Question: Im looking to remove the arrow from the google translate button, no matter what i do, i can't remove it from IE7 or IE8 and its making me go crazy.
Image of the arrow below:

I've been able to style the rest of the translate but this arrow isn't going anywhere. code im using for Chrome and FF is:
'''
div#google_translate_element div.goog-te-gadget-simple a.goog-te-menu-value span:last-child
'''
Im running modernizr and all the other things to add support for last child. All the HTML is valid so no querks mode is being activated. I can't even target it with jquery. Its so weird.
Any help would be awesome.
sorry should have added this in, this is what google wants you to put into the page:
'''
<div id="google_translate_element"></div>
<script type="text/javascript">
function googleTranslateElementInit() {
new google.translate.TranslateElement({pageLanguage: 'en', includedLanguages: 'de,es,fr,pl,zh-CN,zh-TW', layout: google.translate.TranslateElement.InlineLayout.SIMPLE, multilanguagePage: true}, 'google_translate_element');
}
</script><script type="text/javascript" src="//translate.google.com/translate_a/element.js?cb=googleTranslateElementInit"></script>
'''
and then this is what it spits out:
'''
<div id="google_translate_element">
<div class="skiptranslate goog-te-gadget" dir="ltr" style="">
<div id=":0.targetLanguage" class="goog-te-gadget-simple" style="white-space: nowrap;">
<img src="http://www.google.com/images/cleardot.gif" class="goog-te-gadget-icon" style="background-image: url(http://translate.googleapis.com/translate_static/img/te_ctrl3.gif); background-position: -65px 0px;">
<span style="vertical-align: middle;">
<a class="goog-te-menu-value" href="javascript:void(0)">
<span>Select Language</span>
<img src="http://www.google.com/images/cleardot.gif" width="1" height="1">
<span style="border-left-width: 1px; border-left-style: solid; border-left-color: rgb(187, 187, 187);">&#8203;</span>
<img src="http://www.google.com/images/cleardot.gif" width="1" height="1">
<span style="color: rgb(155, 155, 155);">V</span>
</a>
</span>
</div>
</div>
</div>
'''
and its the last span im trying to target:
'''
<span style="color: rgb(155, 155, 155);">V</span>
'''
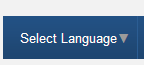
Answer: Assuming the code being generated will never change, you could do it like this:
'''
#google_translate_element span[style="color: rgb(155, 155, 155);"] {
display:none;
}
'''
That does seem quite a big hack though -- if you're loading this code direct from Google, there's no predicting that they might change their code in some subtle way and break your selector.
Using '#google_translate_element a>span:last-child' as the selector might be a more "correct" way to do it, but even that is subject to Google deciding to change the layout of their widget. Pretty much any selector you try to use to get to this element is going to have the same problem on that score.
Another angle to approach might be to use javascript to find and replace the down-arrow character from the string. Maybe something like this:
'''
$("#google_translate_element a span").each(function() {
$(this).html($(this).html().replace(/V/,""));
});
'''
Using 'each()' here so that I can avoid having to be too specific with the selector, to avoi the issues described above.
And I know that looks like a long-winded way of doing it, but I'm trying to avoid breaking any event handlers. Otherwise I could just have done:
'''
document.body.innerHTML = document.body.innerHTML.replace(/V/,"");
'''
But that would break stuff if you were using event handlers because it would rebuild the whole DOM, so use the 'each()' method instead to do the replacement globally like that.